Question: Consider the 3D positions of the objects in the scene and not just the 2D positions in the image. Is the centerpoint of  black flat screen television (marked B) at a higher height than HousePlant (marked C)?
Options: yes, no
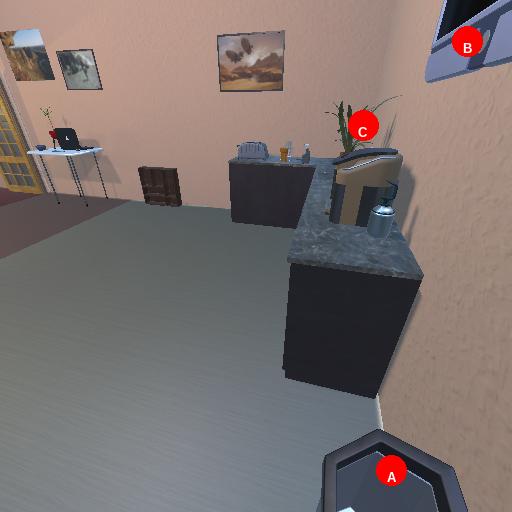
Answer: yes